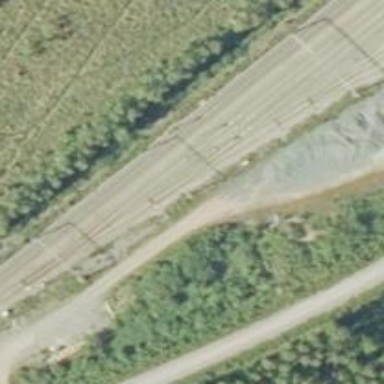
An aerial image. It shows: Rail siding with electrified contact lines for trains.